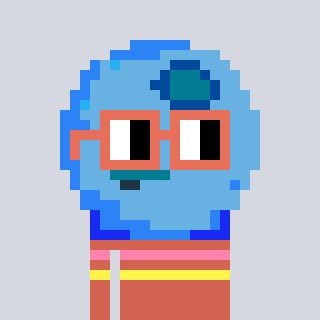
a pixel art character with square orange glasses, a blueberry-shaped head and a peachy-colored body on a cool background